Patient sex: M
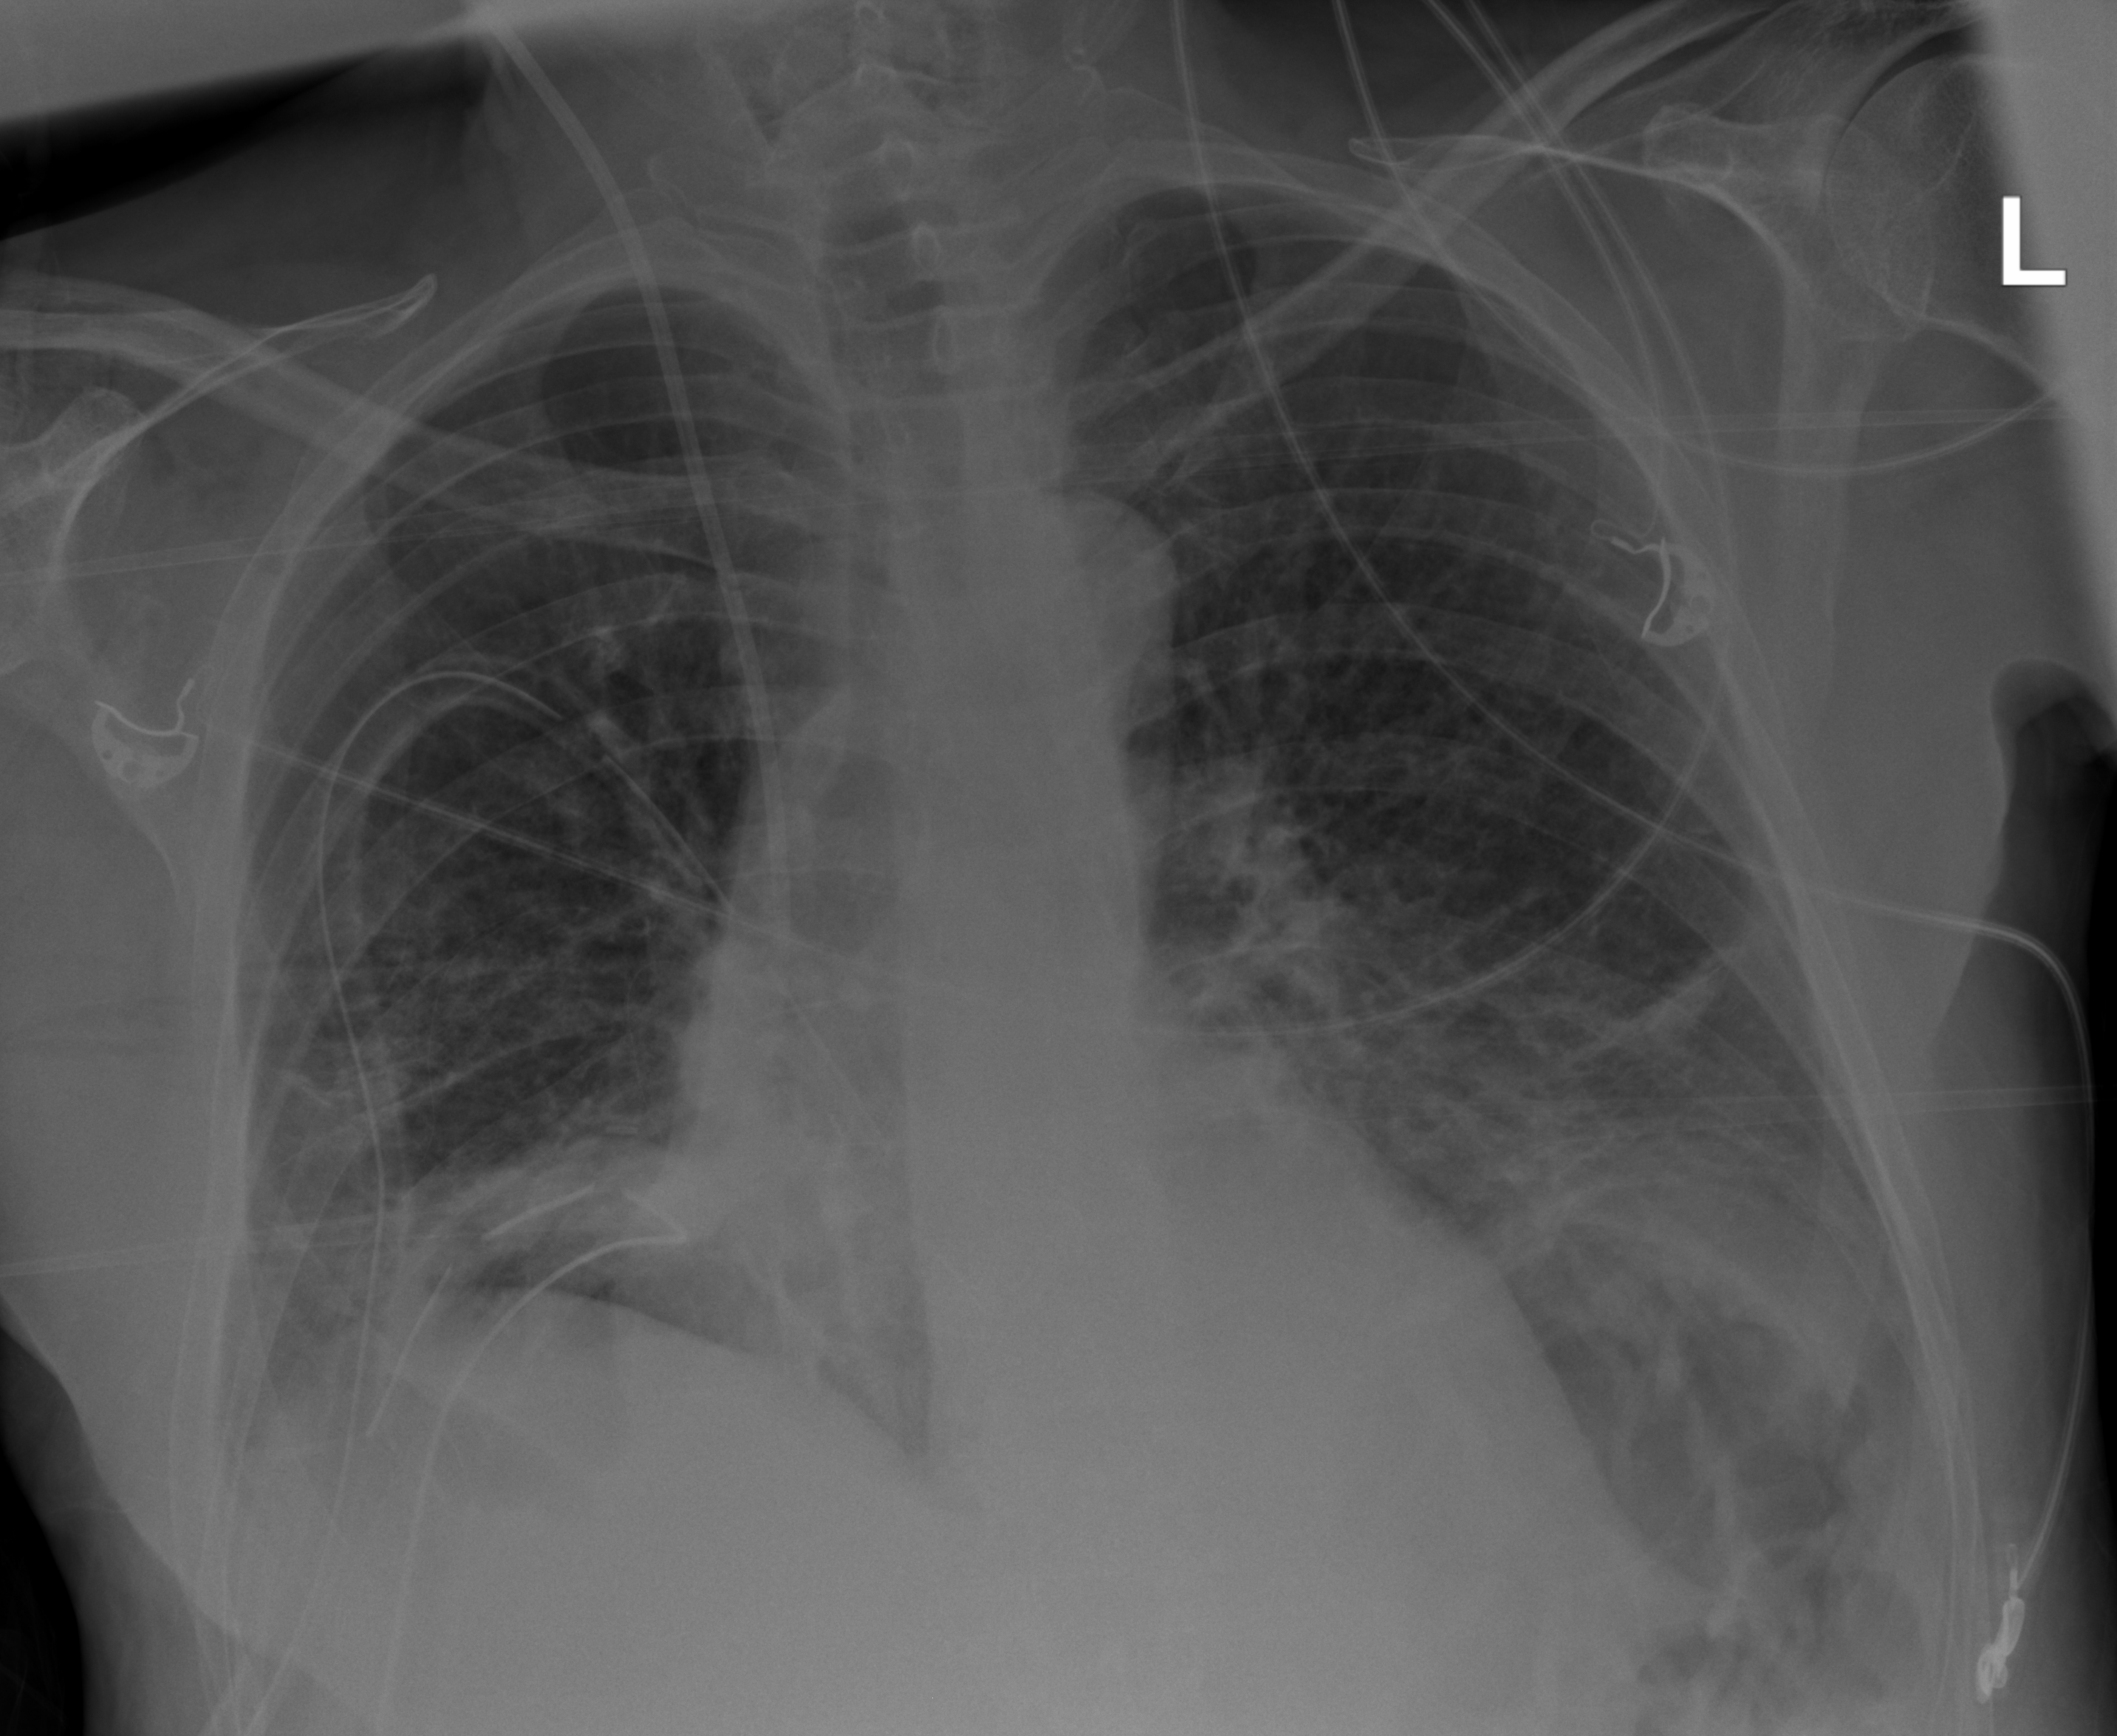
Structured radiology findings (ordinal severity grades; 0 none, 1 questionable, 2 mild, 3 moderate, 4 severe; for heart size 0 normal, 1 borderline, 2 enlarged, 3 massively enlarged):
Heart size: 2
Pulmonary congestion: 2
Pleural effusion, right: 2
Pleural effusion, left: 2
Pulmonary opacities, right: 2
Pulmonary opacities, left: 2
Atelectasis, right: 2
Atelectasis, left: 2